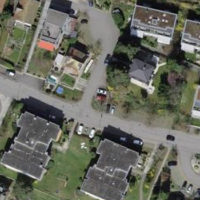
EUNIS habitat code: 54
Species observed at this site:
Vicia sepium